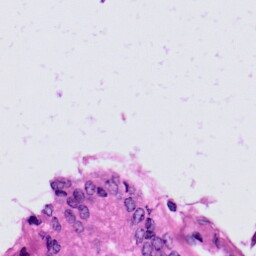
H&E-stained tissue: Prostate